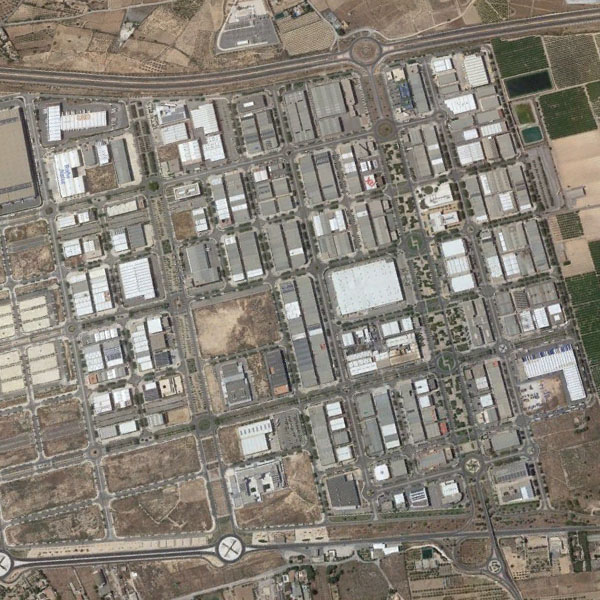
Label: Industrial